Field crop: maize
Growth stage: 2
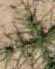
Species: salsola